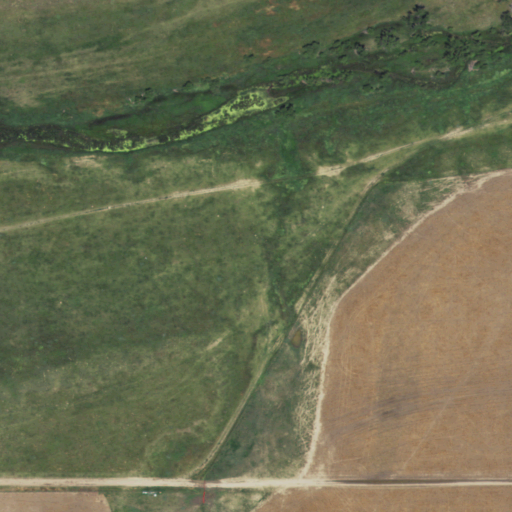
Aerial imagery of valley in Kansas named Homestead Canyon containing grassland, cultivated crops, herbaceous wetlands, and woody wetlands